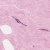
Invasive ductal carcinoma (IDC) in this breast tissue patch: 0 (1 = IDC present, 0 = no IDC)